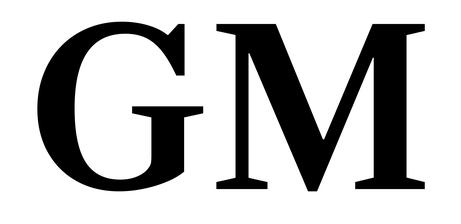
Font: LibreCaslonText_SemiBold